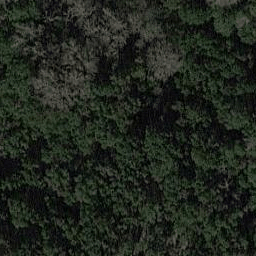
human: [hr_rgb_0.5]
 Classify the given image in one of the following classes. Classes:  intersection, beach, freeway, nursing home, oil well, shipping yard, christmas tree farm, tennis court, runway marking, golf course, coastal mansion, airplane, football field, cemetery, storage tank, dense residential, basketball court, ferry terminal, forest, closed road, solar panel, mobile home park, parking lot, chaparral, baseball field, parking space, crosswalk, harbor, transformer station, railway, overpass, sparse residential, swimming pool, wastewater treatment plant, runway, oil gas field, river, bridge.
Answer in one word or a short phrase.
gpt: forest